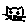
Label: cat